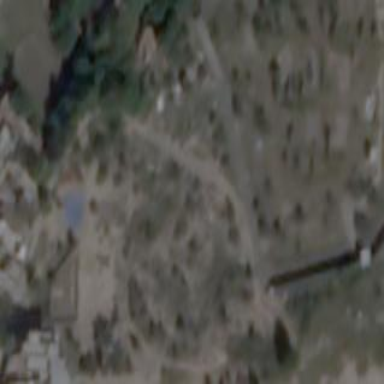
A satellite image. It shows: Cemetery.